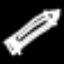
Label: pencil